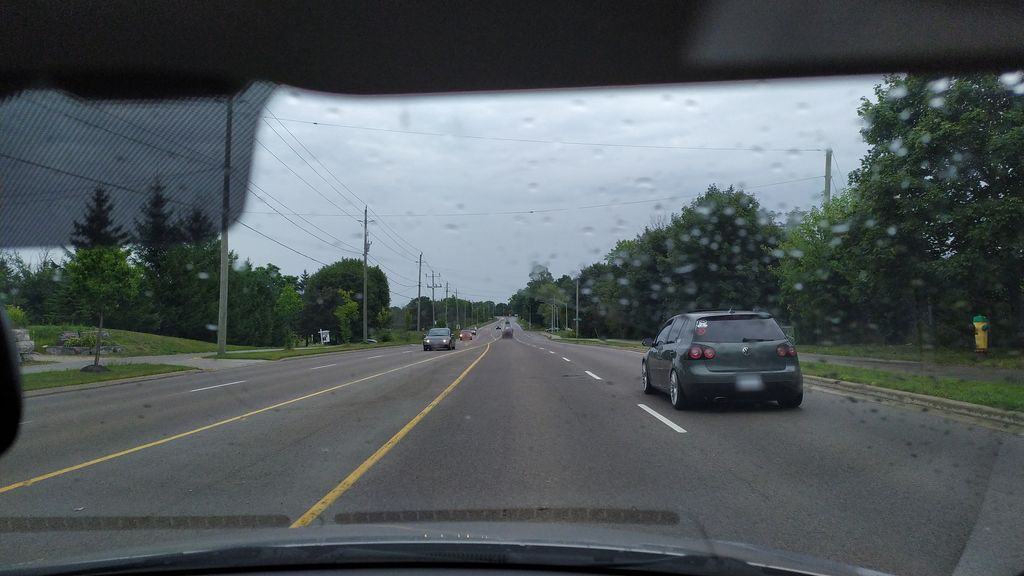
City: kitchener-waterloo